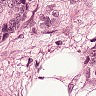
Metastatic tissue present: yes